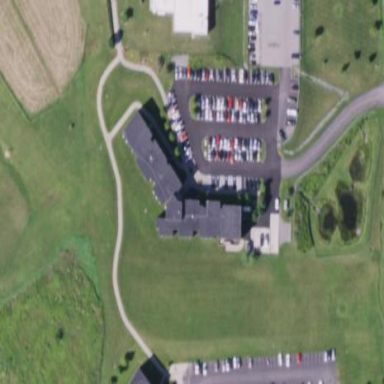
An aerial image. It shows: Dormitory building.